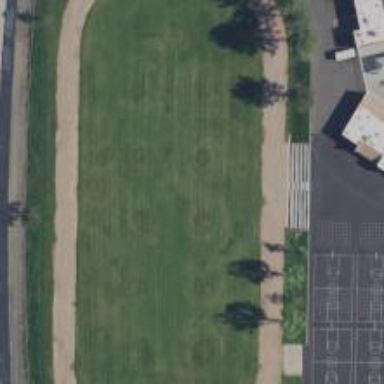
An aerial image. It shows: American football pitch.